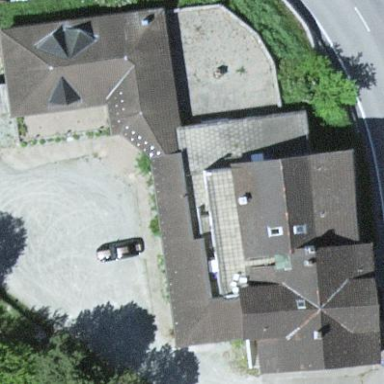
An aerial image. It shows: Hotel building.